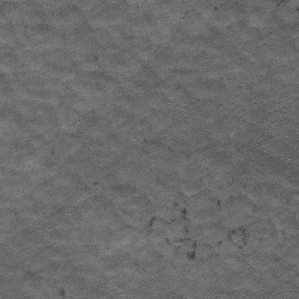
Label: frost